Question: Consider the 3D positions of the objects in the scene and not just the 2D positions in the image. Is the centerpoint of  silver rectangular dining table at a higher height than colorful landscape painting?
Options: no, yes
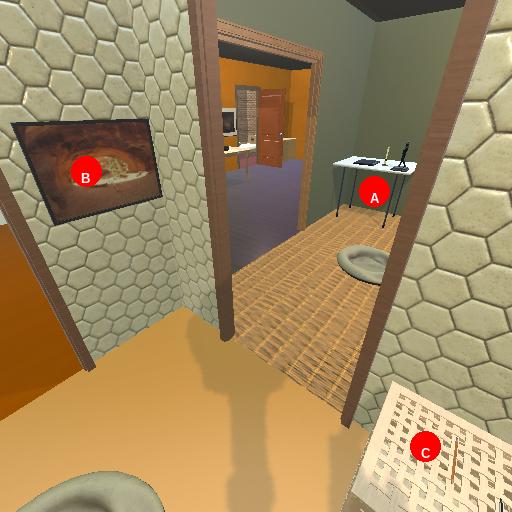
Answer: no